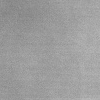
Atmospheric dust classification: dusty